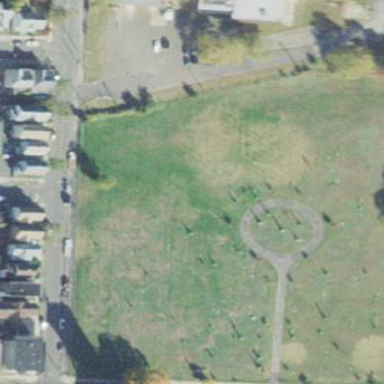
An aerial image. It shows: Cemetery area categorized as cemetery.